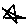
Label: star